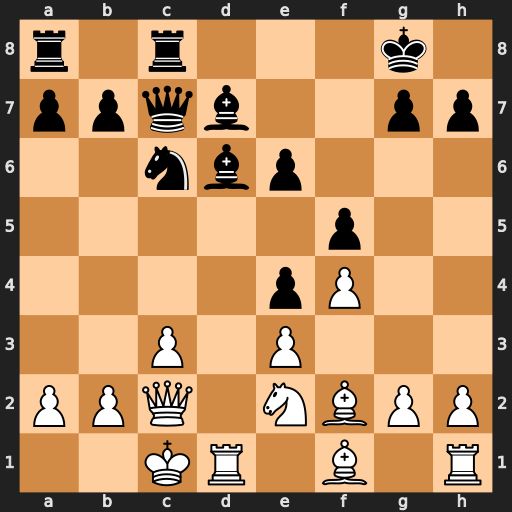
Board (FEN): r1r3k1/ppqb2pp/2nbp3/5p2/4pP2/2P1P3/PPQ1NBPP/2KR1B1R
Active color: w
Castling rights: -
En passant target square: -
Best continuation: Qd2 Qa5 Qxd6